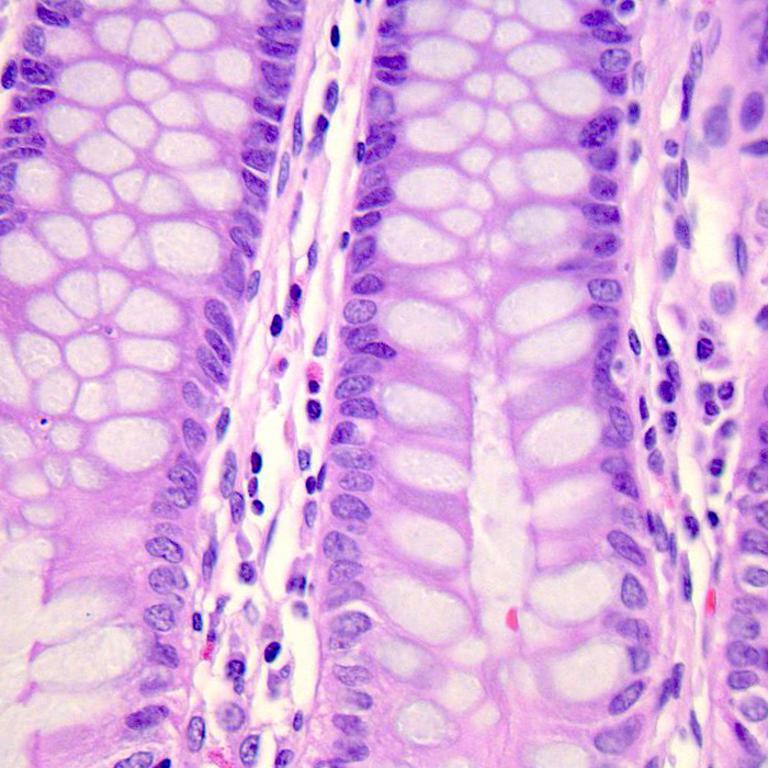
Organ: colon
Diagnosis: benign